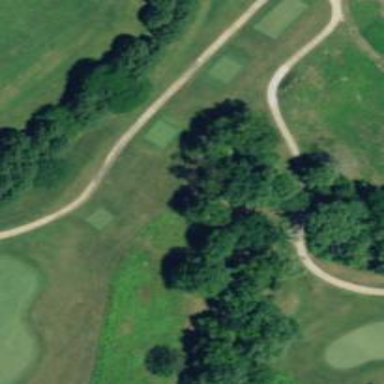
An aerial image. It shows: Rough grassy area used for golf.